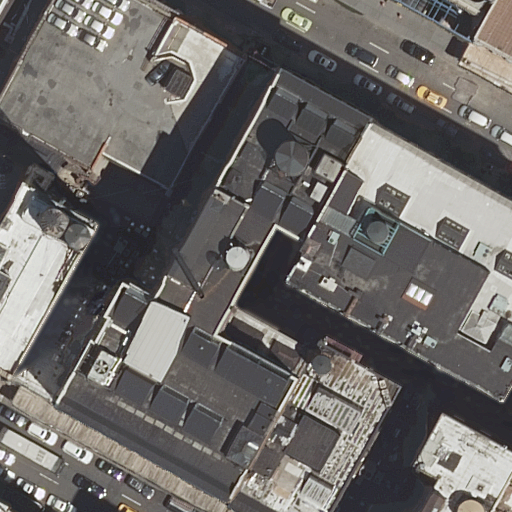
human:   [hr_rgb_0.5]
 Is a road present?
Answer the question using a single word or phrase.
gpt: yes

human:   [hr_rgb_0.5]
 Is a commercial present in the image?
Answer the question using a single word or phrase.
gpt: yes

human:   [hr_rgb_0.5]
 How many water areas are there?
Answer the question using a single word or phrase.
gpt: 0

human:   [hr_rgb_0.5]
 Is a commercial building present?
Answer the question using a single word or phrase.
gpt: yes

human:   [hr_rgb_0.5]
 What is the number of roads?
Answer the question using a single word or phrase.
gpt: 2

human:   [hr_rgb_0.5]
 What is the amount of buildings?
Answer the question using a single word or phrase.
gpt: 17

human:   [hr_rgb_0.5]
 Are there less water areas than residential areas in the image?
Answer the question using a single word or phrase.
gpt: yes

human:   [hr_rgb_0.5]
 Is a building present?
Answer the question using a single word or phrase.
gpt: yes

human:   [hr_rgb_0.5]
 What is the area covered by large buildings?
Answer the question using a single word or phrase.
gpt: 8298m2

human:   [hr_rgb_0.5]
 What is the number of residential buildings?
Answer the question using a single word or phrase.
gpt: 11

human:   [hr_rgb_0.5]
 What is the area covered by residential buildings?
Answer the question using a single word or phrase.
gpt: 5973m2

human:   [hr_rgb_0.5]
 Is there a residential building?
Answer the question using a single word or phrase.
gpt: yes

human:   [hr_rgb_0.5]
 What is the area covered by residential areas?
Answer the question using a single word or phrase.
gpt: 2876m2

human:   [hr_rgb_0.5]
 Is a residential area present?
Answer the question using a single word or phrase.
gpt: yes

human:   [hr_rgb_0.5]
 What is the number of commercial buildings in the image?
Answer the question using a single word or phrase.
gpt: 3

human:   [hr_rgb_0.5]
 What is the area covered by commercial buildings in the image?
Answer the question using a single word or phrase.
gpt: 159m2

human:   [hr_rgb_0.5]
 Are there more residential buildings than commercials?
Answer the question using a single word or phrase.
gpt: yes

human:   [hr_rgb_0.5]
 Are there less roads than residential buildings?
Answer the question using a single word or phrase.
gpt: yes

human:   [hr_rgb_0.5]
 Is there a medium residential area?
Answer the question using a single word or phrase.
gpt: no

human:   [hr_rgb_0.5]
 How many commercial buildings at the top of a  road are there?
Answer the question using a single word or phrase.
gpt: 2

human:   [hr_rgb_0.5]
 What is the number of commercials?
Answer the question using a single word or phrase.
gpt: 1

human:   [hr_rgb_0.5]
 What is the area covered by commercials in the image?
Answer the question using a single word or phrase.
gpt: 3119m2

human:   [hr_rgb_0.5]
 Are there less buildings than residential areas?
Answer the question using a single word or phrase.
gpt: no

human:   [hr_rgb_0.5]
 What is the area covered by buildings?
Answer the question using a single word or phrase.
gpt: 10854m2

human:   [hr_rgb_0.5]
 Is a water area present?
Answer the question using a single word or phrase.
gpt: no

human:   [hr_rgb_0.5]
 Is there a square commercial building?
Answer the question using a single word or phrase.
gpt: no

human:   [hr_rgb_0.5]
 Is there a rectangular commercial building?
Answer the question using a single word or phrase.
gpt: yes

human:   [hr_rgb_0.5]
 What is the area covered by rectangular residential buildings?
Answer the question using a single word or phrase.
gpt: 3648m2

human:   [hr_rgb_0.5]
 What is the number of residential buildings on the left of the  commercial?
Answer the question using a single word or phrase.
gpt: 4

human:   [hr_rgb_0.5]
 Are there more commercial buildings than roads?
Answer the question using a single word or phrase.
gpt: yes

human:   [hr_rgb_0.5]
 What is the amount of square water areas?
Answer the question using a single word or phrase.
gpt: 0

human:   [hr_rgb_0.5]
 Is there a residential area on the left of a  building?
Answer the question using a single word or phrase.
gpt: no

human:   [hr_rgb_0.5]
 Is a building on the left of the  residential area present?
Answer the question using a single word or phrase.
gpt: yes

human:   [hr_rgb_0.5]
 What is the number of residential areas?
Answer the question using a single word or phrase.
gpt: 1

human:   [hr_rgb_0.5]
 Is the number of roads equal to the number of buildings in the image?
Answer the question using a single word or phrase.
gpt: no

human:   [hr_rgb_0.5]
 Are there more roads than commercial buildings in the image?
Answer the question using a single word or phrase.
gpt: no

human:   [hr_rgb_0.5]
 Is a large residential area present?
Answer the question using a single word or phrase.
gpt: yes

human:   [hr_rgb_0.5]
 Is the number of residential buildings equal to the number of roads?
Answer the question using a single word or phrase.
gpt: no

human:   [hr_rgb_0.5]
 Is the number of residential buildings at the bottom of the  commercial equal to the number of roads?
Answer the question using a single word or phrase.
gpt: no

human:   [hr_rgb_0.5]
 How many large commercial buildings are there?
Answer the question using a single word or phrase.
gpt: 0

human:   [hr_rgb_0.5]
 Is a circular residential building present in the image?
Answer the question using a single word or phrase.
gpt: no

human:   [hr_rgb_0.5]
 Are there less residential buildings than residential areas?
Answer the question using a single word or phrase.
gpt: no

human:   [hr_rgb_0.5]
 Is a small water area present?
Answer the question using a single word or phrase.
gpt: no

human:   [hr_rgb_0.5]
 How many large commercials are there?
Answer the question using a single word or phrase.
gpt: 1

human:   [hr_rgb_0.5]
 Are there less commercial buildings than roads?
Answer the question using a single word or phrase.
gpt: no

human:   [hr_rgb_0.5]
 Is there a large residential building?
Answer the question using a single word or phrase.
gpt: yes

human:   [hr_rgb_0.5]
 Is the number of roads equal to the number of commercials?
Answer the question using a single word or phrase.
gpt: no

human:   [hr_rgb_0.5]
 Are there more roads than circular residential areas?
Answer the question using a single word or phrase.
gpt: yes

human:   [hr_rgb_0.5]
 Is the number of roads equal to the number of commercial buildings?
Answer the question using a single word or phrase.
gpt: no

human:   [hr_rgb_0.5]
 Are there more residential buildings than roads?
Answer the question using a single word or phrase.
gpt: yes

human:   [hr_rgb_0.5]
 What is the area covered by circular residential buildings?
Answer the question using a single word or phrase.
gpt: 0m2

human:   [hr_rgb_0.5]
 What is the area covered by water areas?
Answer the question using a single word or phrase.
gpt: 0m2

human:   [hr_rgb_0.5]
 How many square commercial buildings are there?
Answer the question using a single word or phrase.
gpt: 0

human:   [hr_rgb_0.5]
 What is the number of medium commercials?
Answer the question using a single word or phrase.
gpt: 0

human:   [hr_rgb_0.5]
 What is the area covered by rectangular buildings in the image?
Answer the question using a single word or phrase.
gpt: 8529m2

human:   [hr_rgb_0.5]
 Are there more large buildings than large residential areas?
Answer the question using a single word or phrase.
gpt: yes

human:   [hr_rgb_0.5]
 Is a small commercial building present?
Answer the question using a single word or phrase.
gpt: yes

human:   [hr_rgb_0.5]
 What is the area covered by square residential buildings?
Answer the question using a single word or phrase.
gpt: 0m2

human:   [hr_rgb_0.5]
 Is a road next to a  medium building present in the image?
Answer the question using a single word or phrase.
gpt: yes

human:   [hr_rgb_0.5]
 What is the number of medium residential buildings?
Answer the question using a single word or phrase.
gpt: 6

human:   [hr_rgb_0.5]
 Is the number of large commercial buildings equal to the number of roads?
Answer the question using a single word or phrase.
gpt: no

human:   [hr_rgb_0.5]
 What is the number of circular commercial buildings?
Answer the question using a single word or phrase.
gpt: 0

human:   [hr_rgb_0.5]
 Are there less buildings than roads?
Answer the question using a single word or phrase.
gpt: no

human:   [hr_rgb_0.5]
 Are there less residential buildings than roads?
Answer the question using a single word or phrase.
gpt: no